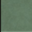
Piece: xx